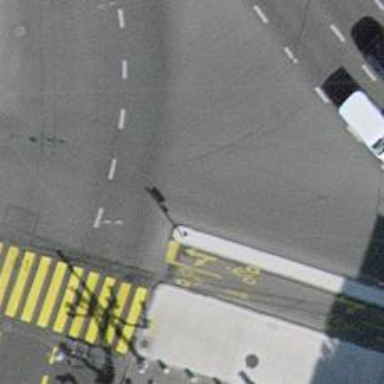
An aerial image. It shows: Asphalt road classified as unclassified with trolley wires.